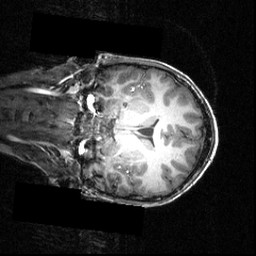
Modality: T1w
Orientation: coronal
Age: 12
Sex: male
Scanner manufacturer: siemens
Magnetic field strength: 3.951 T
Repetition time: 1.5 s
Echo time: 0.00335 s